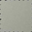
Piece: xx